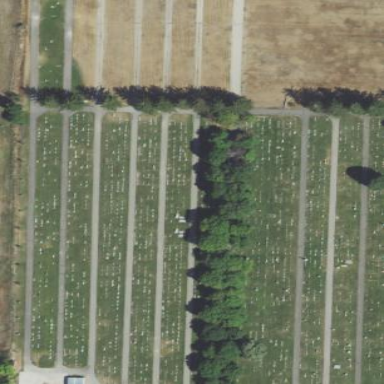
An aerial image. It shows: Cemetery.